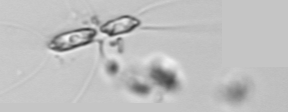
Label: Chaetoceros_didymus